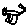
Label: cat